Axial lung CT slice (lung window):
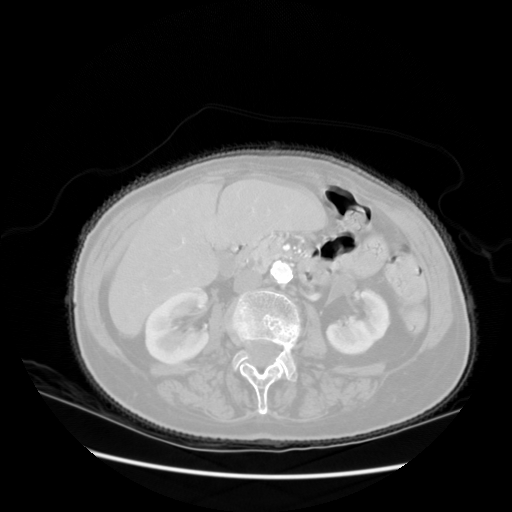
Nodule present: no